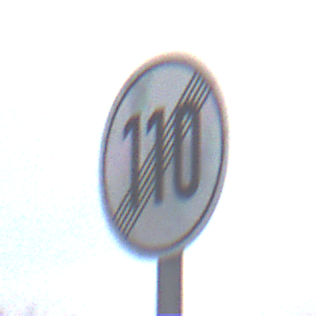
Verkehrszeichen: EndeGeschwindigkeit110
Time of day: MorningAfternoon
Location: Outdoor (Suburban)
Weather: Overcast
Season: NotSpecified
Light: Natural